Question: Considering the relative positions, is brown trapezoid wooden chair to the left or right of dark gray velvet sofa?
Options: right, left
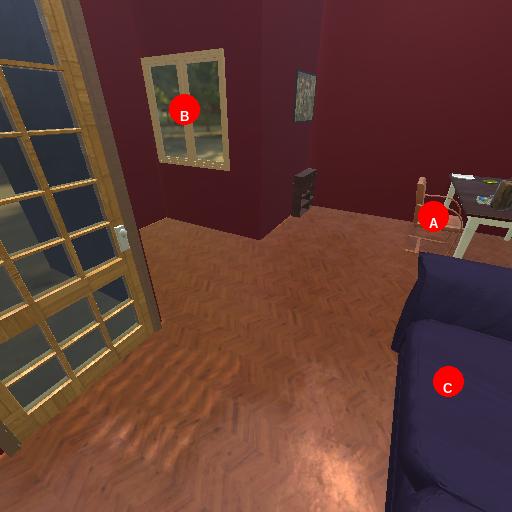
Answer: right